Question:
From the picture above, I want to clone the div with id #car2 and append it after the last div with id start with car, in this example id #car5. How can I do that?
Thanks.
This is my try code:
'''
$("div[id^='car']:last").after('put the clone div here');
'''
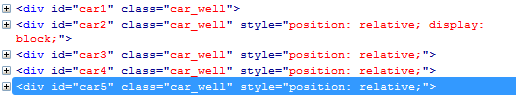
Answer: You can use clone, and then since each div has a class of car_well you can use insertAfter to insert after the last div.
'''
$("#car2").clone().insertAfter("div.car_well:last");
'''